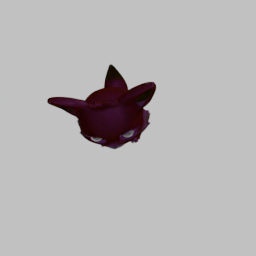
Label: animals